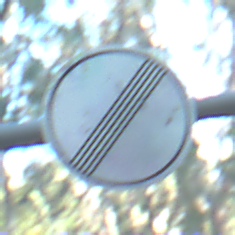
Verkehrszeichen: EndeSaemtlicherBegrenzungen
Umgebung: Outdoor, Nature
Tageszeit: MorningAfternoon
Wetter: Clear
Licht: Natural
Jahreszeit: NotSpecified
Kontrast: LowContrast